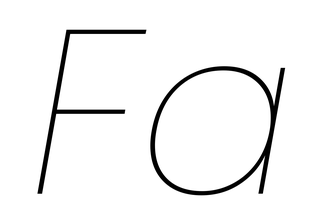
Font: Poppins-ThinItalic